Field crop: maize
Growth stage: 2
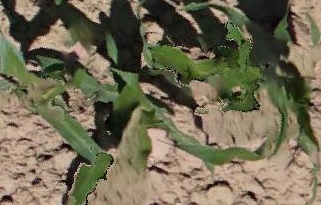
Species: maize